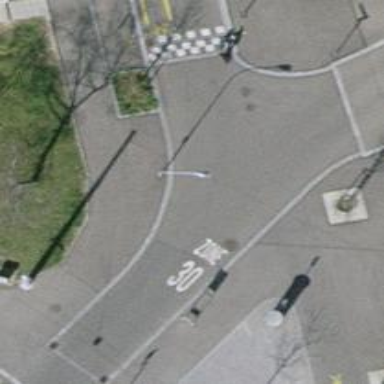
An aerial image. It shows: Table-style traffic calming feature.